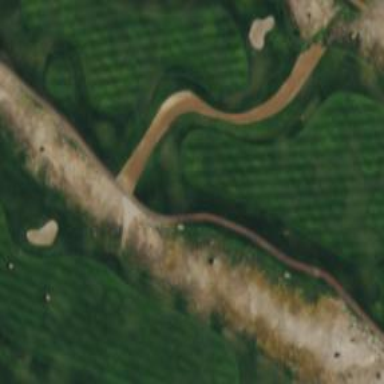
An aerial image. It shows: Golf bunker filled with sandy terrain.